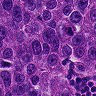
Metastatic tissue present: yes